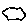
Label: hexagon